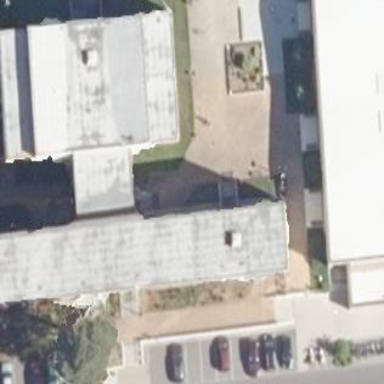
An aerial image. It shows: School building.